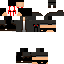
A male skeleton skin with dark skin, wearing brown helmet dressed in a red armor chest and black pants, featuring a closed mouth.